Question: After creating qt project in codeblocks and running it I'm getting:

Anyone knows how to resolve it?
Thanks
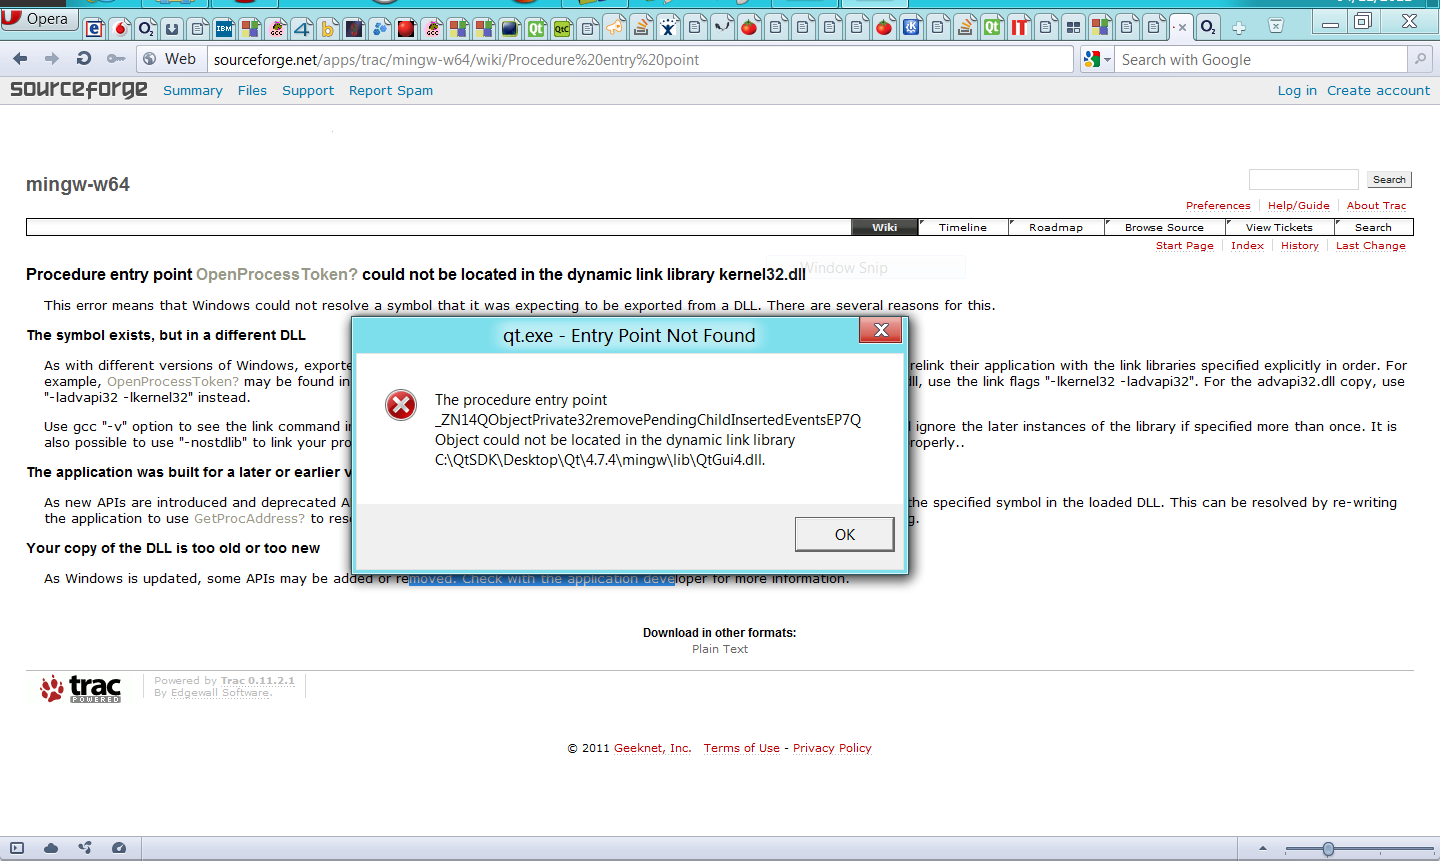
Answer: This is (esp on Windows) a common problem. When installing the Qt SDK, you'll get at least 2 .dll's with the same name but in different versions. It happens, that you link against the intended (dev-)lib but at runtime the version from the Designer/Creator is used.
The easiest way to avoid this, is to deploy the right version of the dll's together with your binaries (.exe and stuff) in a separate folder. This can be achived by modifying your build script. It depends on your build system which is usually qmake/.pro or cmake/CMakeLists.txt.
As for CMake, given an environment variable 'MYQTDLLDIR' containing the path to the files to be deployed you can use something like that:
'''
configure_file($ENV{MYQTDLLDIR}/QtCore4.dll ${CMAKE_CURRENT_BINARY_DIR} COPYONLY)
configure_file($ENV{MYQTDLLDIR}/QtGui4.dll ${CMAKE_CURRENT_BINARY_DIR} COPYONLY)
'''
documentation stripped from 'cmake --help-full':
> configure_file Copy a file to another location and modify its
contents.configure_file(
[COPYONLY] [ESCAPE_QUOTES] [@ONLY])Copies a file to file and substitutes variable
values referenced in the file content. If is a relative
path it is evaluated with respect to the current source directory.
The must be a file, not a directory. If is a
relative path it is evaluated with respect to the current binary
directory. If names an existing directory the input file
is placed in that directory with its original name.This command replaces any variables in the input file referenced as
${VAR} or @VAR@ with their values as determined by CMake. If a
variable is not defined, it will be replaced with nothing. If
COPYONLY is specified, then no variable expansion will take place. If
ESCAPE_QUOTES is specified then any substituted quotes will be C-style
escaped. The file will be configured with the current values of CMake
variables. If @ONLY is specified, only variables of the form @VAR@
will be replaces and ${VAR} will be ignored. This is useful for
configuring scripts that use ${VAR}. Any occurrences of #cmakedefine
VAR will be replaced with either #define VAR or /* #undef VAR */
depending on the setting of VAR in CMake. Any occurrences of
#cmakedefine01 VAR will be replaced with either #define VAR 1 or
#define VAR 0 >depending on whether VAR evaluates to TRUE or FALSE in
CMake
As for qmake you could use 'INSTALLS' (used when 'make install' is called) or execute a "plain command" after linking. Using <URL>:
'''
mytarget.path = /output/path
mytarget.files += /path/to/QtCore4.dll
mytarget.files += /path/to/QtGui4.dll
INSTALLS += mytarget
'''
qmake using command execution:
'''
win32 {
EXTRA_BINFILES += $${MYQTDLLDIR}/QtCore4.dll $${MYQTDLLDIR}/QtGui4.dll
EXTRA_BINFILES_WIN = $${EXTRA_BINFILES}
EXTRA_BINFILES_WIN ~= s,/,\,g
DESTDIR_WIN = $${DESTDIR}
DESTDIR_WIN ~= s,/,\,g
for(FILE,EXTRA_BINFILES_WIN){
QMAKE_POST_LINK +=$$quote(cmd /c copy /y $${FILE} $${DESTDIR_WIN}$$escape_expand(
))
}
}
'''